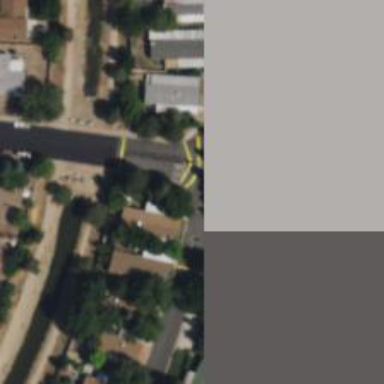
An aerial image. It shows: Asphalt service road with separate sidewalk.